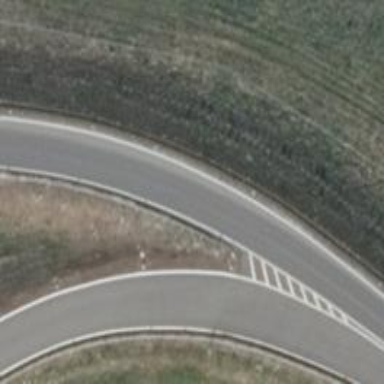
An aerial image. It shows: Motorway link with embankment.